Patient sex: M
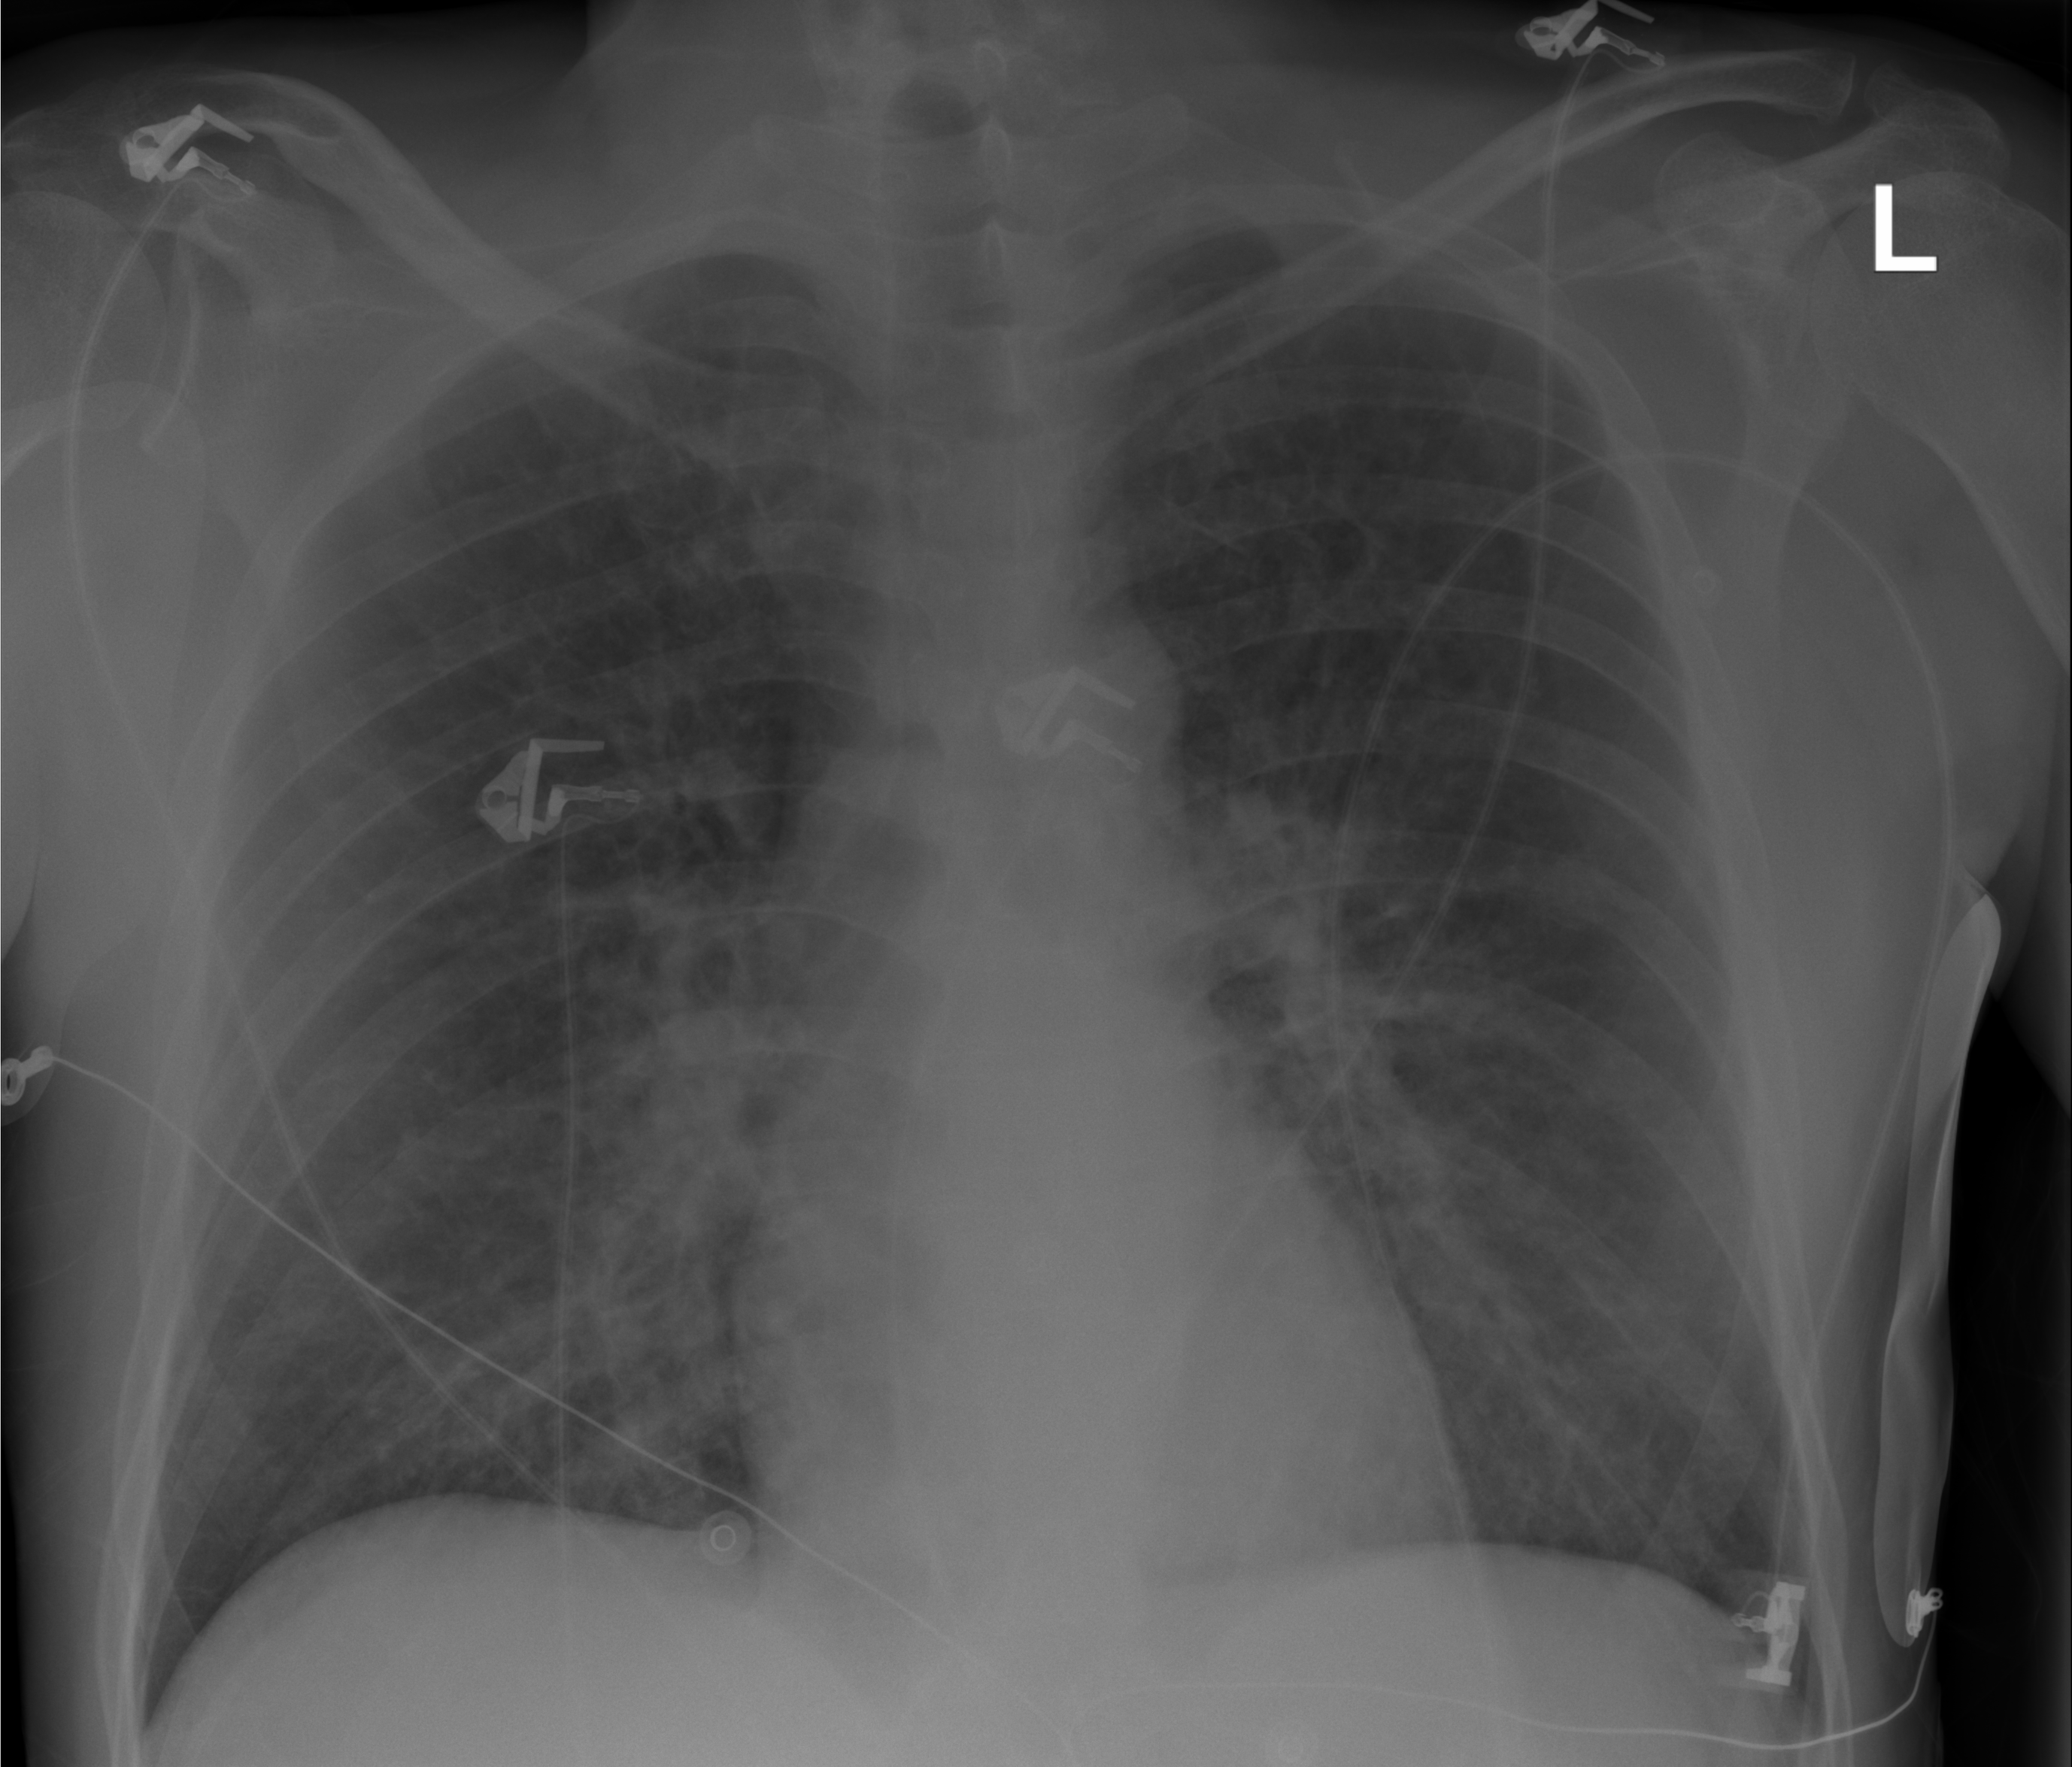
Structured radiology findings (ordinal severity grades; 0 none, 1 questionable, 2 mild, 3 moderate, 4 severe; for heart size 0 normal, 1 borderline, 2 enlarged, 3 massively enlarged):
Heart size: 0
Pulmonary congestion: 2
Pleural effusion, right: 0
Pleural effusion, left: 0
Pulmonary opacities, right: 0
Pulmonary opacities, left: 0
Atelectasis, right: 0
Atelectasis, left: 0